Chest X-ray. View position: PA
Patient age: 33
Patient sex: M
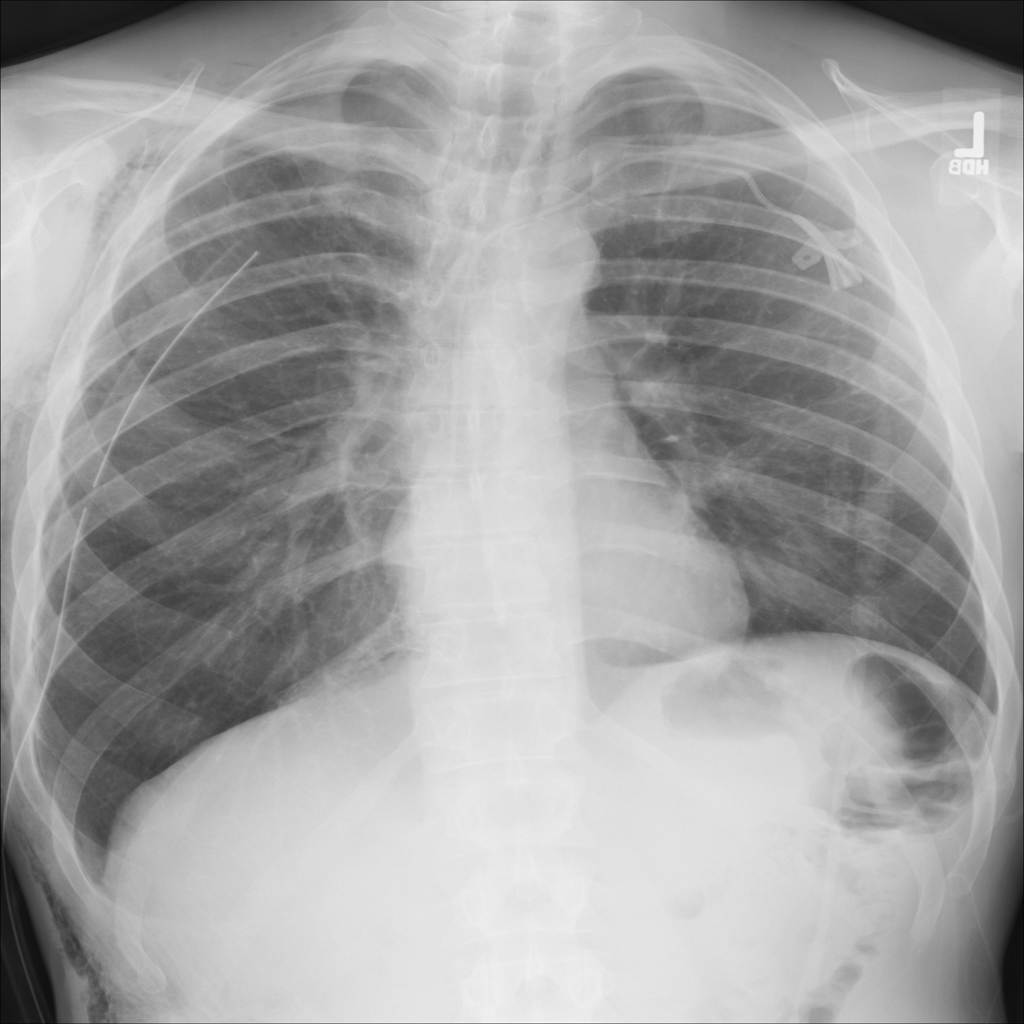
Finding: Pneumothorax